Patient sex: M
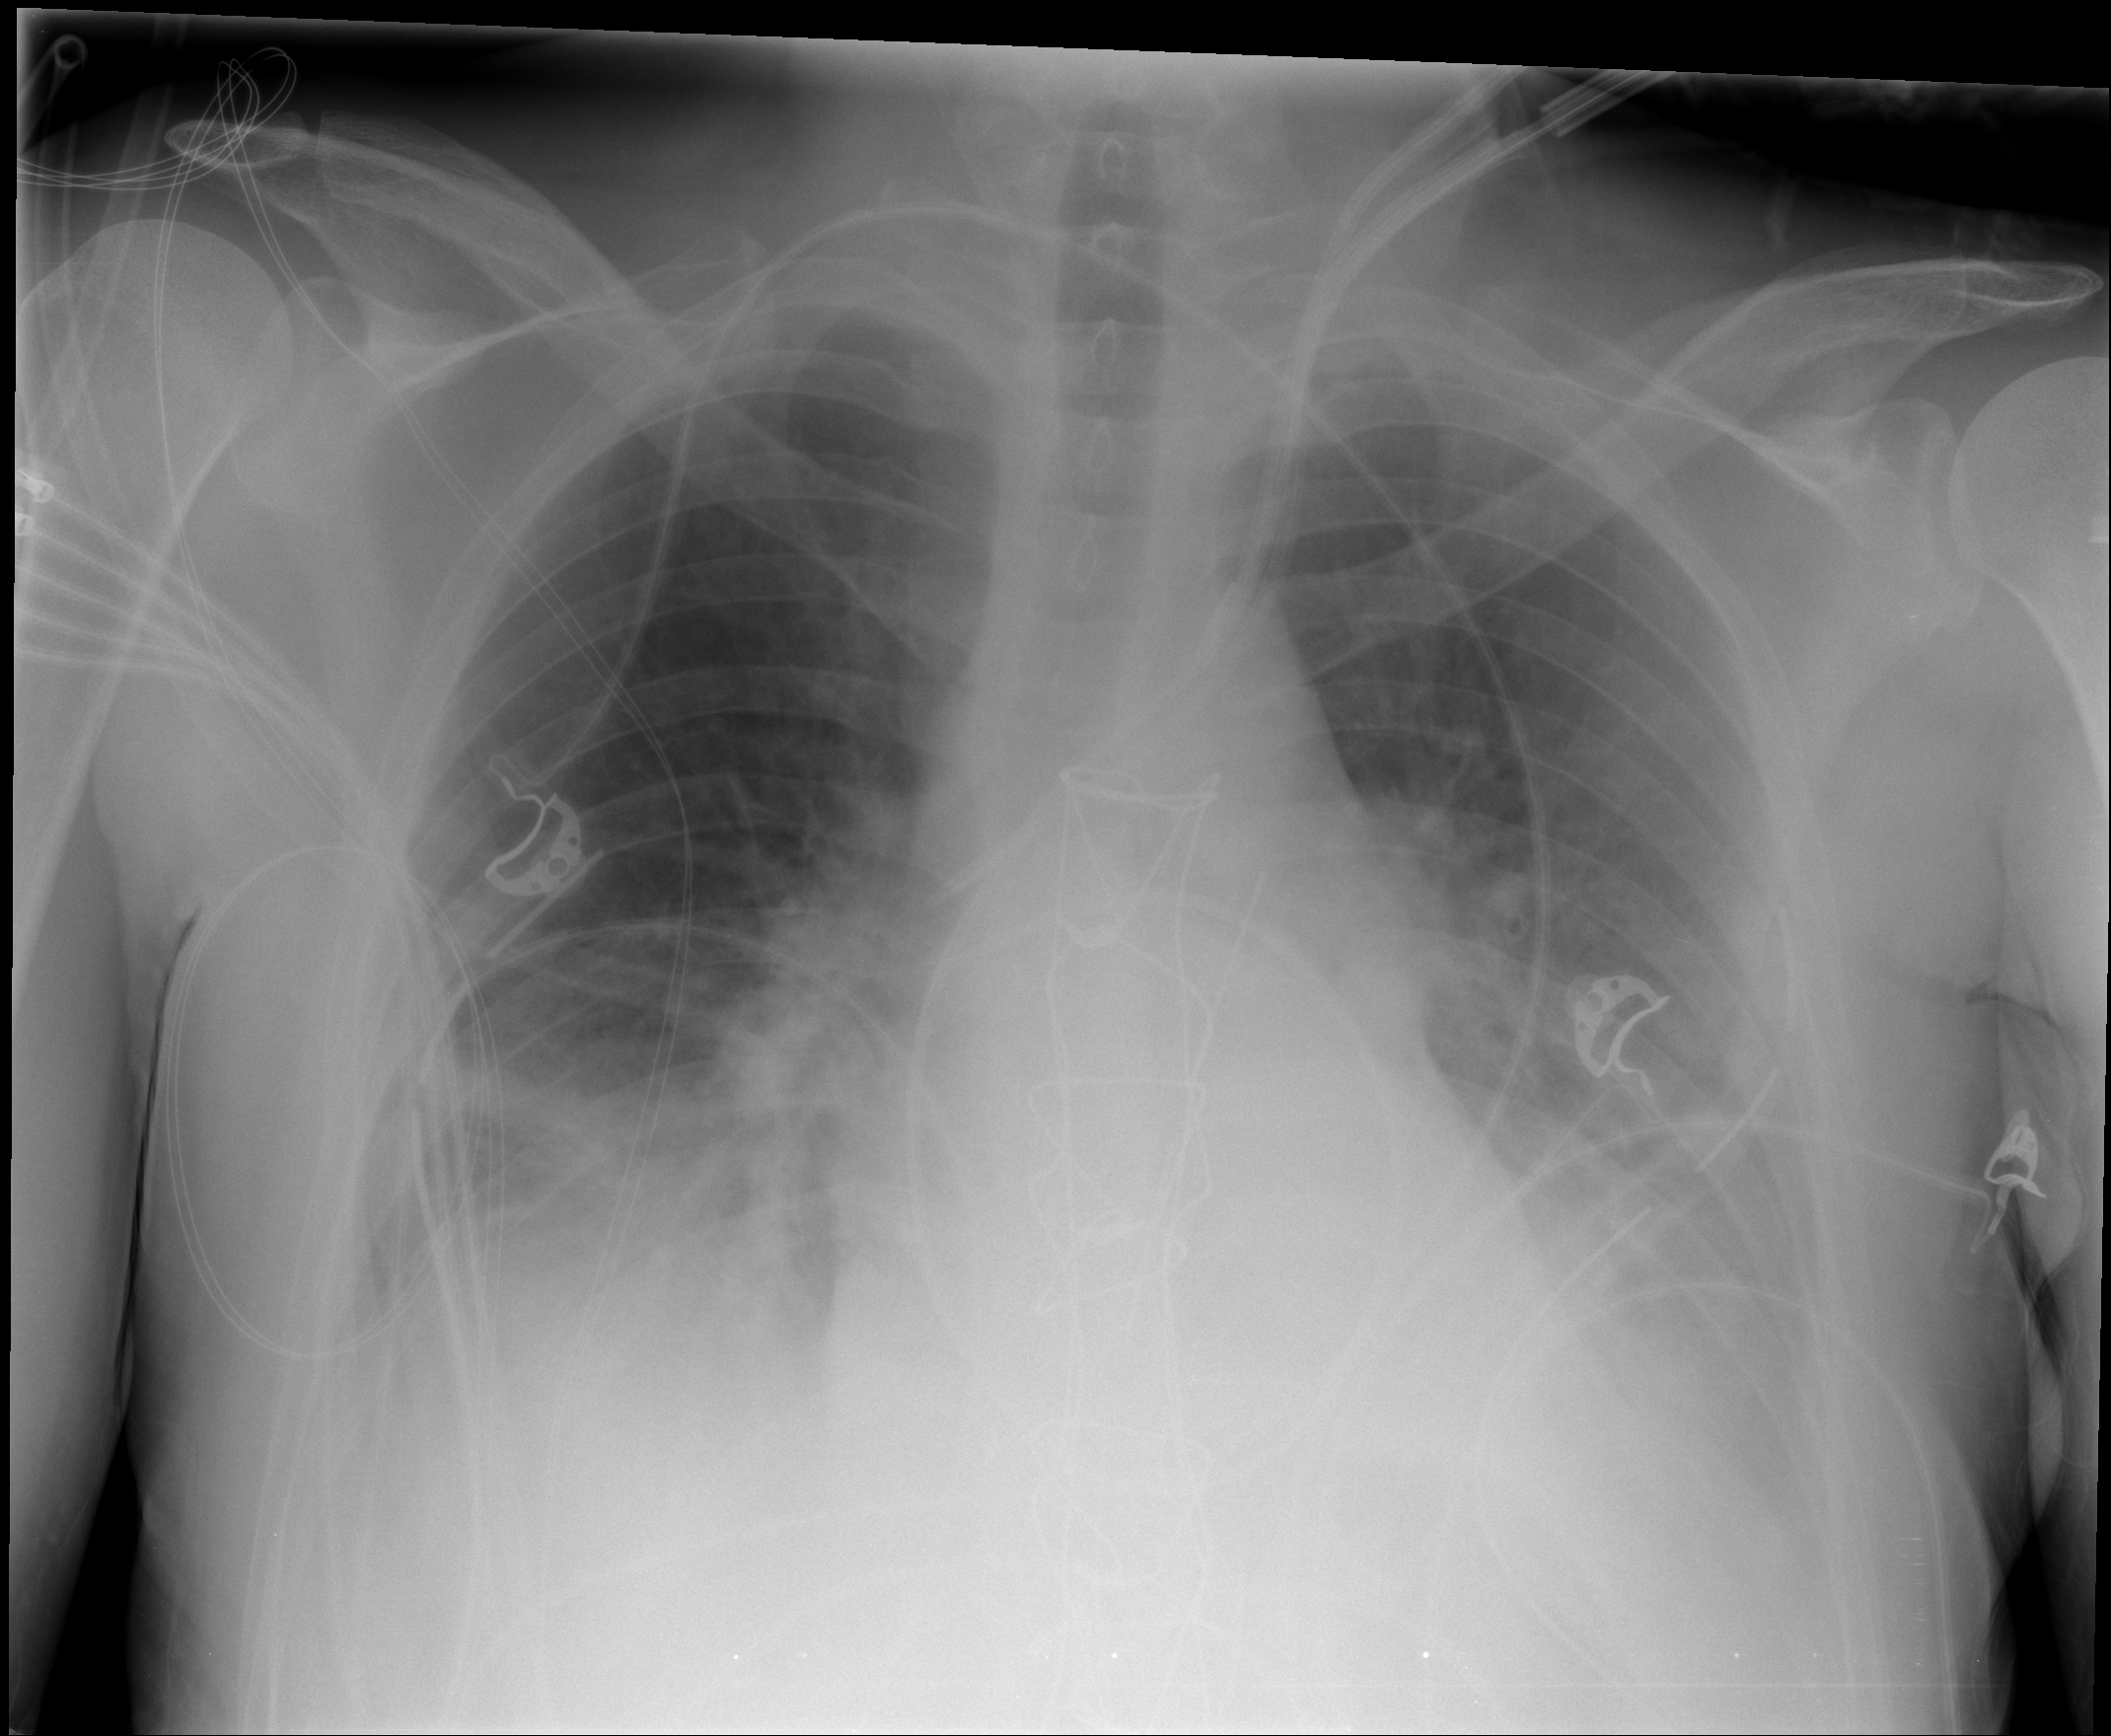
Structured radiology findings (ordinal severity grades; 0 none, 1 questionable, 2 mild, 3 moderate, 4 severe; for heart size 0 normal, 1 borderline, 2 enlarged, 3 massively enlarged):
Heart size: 0
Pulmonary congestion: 1
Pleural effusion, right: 2
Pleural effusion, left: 2
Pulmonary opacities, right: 0
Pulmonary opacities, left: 0
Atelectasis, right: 2
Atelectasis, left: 0